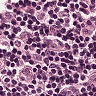
Metastatic tissue present: no